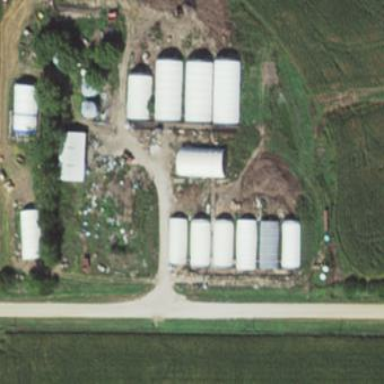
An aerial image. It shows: Farmyard area.